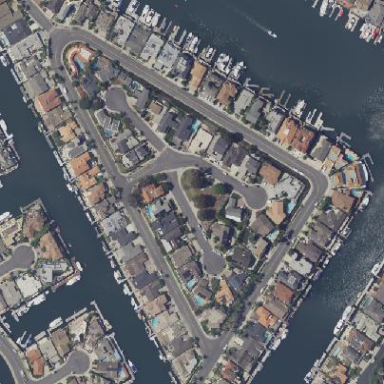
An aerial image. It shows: Residential area along the coastline.